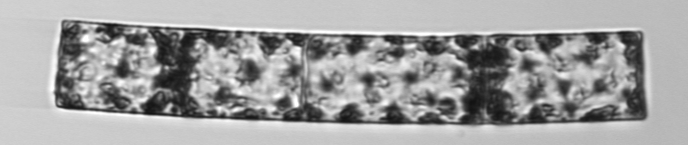
Label: Guinardia_flaccida